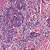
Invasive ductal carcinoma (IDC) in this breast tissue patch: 1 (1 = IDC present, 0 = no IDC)